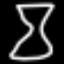
Label: hourglass